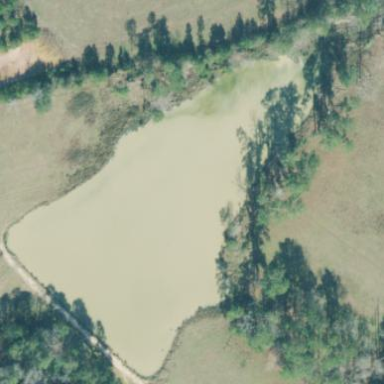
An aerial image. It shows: Reservoir of natural water.